Question: How to I align text to the right side of the image icon like the one in the example picture.
I would usually use "'float:left'" but it's for a mobile responsive design so I prefer not using things like "'float:left'" because it ruins the red 'div's height with responsive designs.
I have to align the title, subsitle and a little square image.

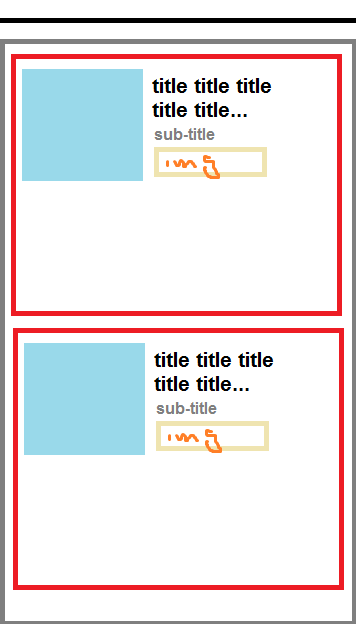
Answer: You only have to add to the block. Here's the solution:
'''
.app_top {
display: table-cell;
}
.app_top img {
float: left;
}
'''
See the working example. <URL>.